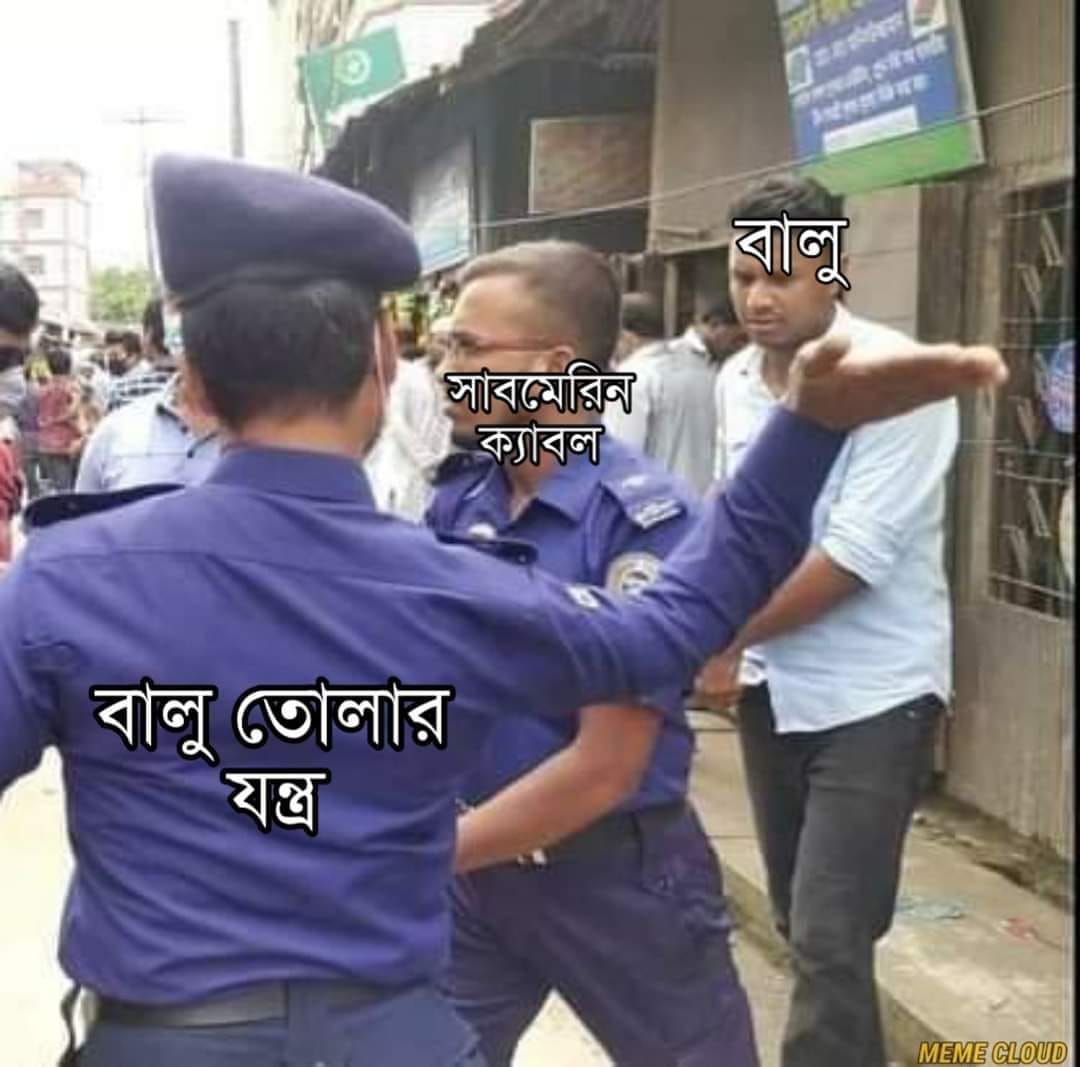
Caption: বালু    সাবমেরিন ক্যাবল      বালু তোলার যন্ত্র
Label: hate